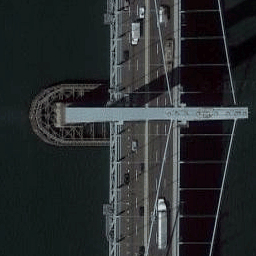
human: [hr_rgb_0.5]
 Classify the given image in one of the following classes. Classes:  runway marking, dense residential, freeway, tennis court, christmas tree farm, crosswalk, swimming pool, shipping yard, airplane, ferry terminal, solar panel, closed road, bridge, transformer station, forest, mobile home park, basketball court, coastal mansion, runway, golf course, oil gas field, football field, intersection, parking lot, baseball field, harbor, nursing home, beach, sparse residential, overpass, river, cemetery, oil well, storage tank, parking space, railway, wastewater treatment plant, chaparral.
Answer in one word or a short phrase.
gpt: bridge